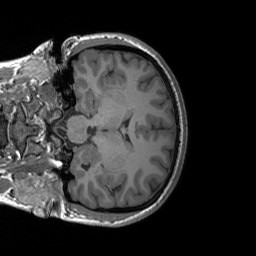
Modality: T1w
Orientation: coronal